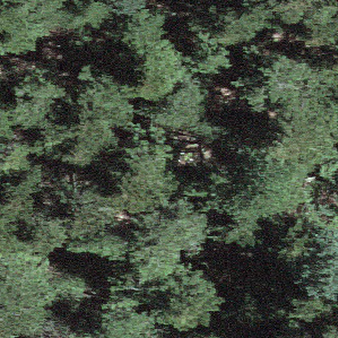
Label: other